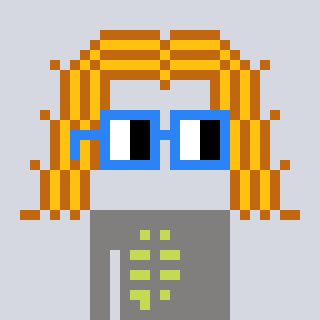
a pixel art character with square blue glasses, a hair-shaped head and a bluegrey-colored body on a cool background